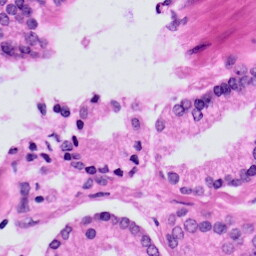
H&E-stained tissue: Prostate